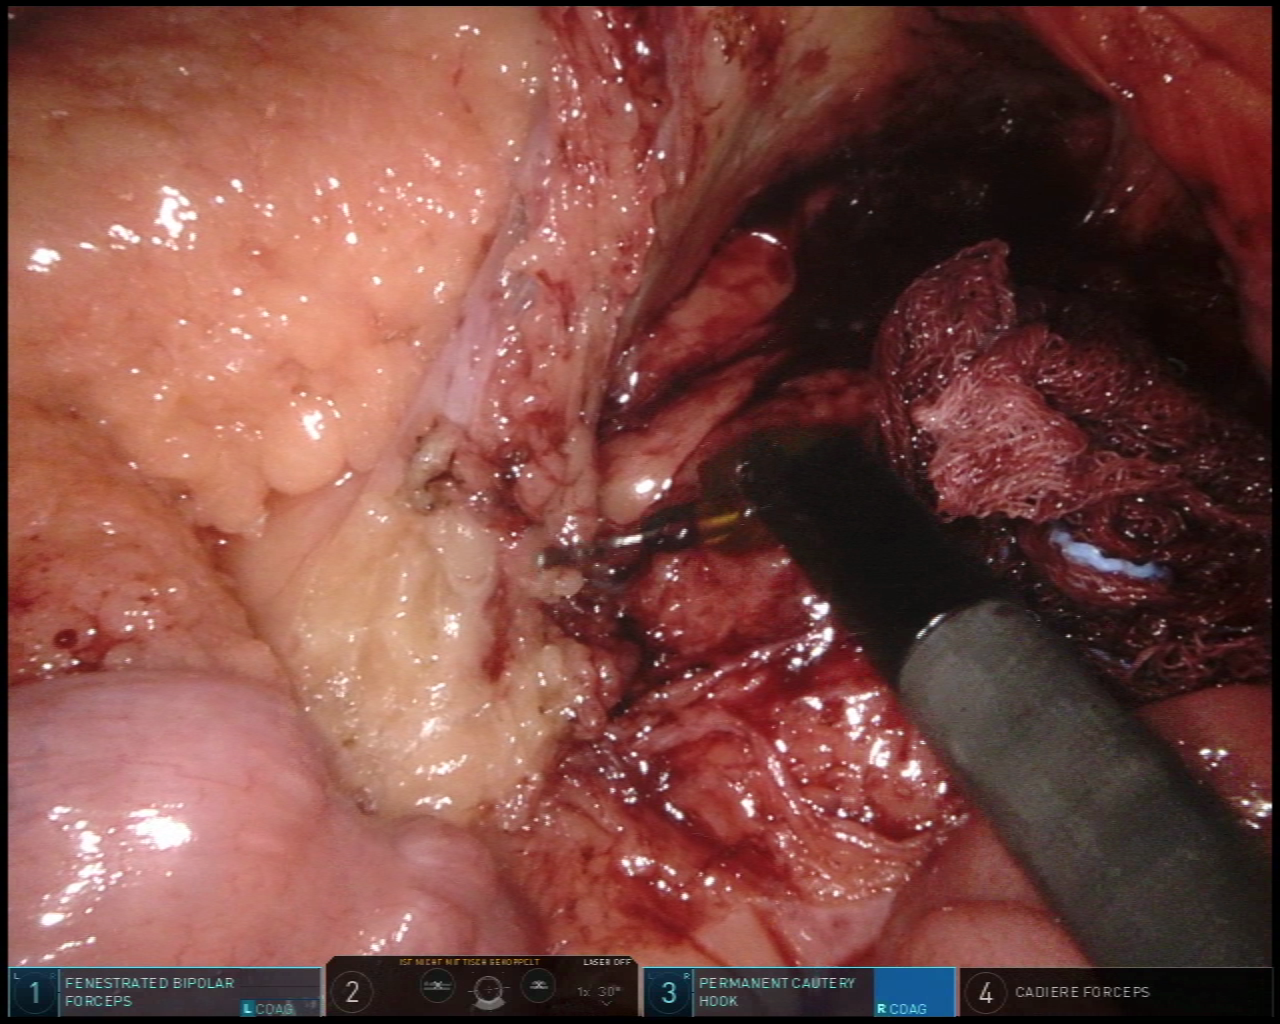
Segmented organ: small_intestine
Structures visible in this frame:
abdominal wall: no
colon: no
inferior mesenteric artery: no
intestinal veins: no
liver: no
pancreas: no
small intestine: yes
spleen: no
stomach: no
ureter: no
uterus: no
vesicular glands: no